Aerial crown-view tile of a tropical tree (Barro Colorado Island, Panama), acquired 20250715:
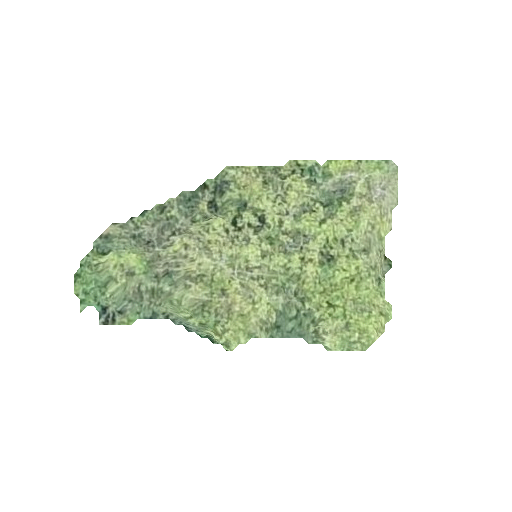
Species: Luehea seemannii
GBIF accepted scientific name: Luehea seemannii
Crown area: 68.498 m²